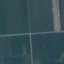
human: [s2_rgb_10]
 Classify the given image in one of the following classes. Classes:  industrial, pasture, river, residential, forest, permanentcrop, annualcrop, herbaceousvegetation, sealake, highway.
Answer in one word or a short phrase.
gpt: AnnualCrop